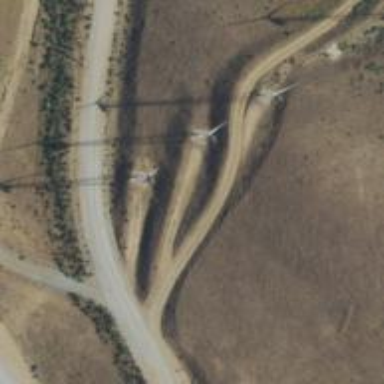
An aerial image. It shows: Wind-powered generator.